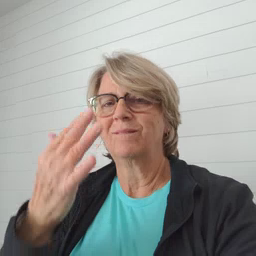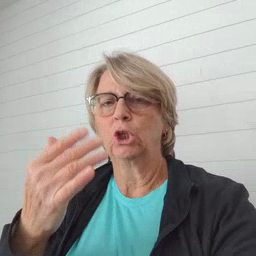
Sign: finger